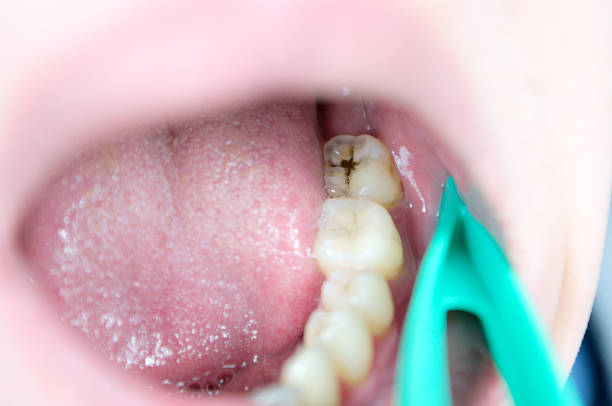
Condition: Caries